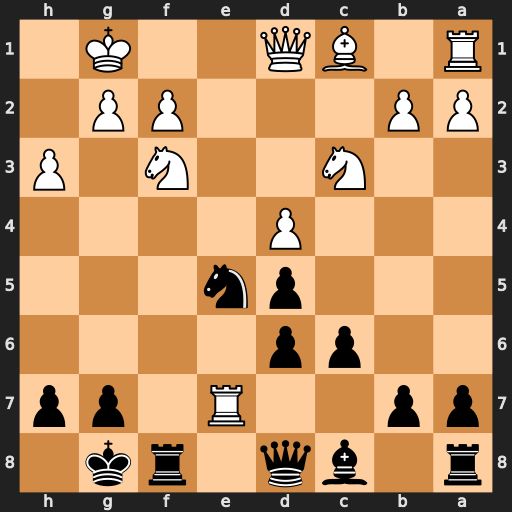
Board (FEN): r1bq1rk1/pp2R1pp/2pp4/3pn3/3P4/2N2N1P/PP3PP1/R1BQ2K1
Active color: b
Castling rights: -
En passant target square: -
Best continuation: Nxf3+ gxf3 Qxe7